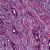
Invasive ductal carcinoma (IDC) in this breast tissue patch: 1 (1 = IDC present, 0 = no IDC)